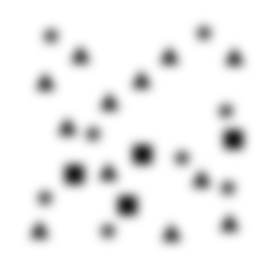
Squares: 4
Triangles: 12
Stars: 8
Total shapes: 24